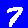
Digit: 7